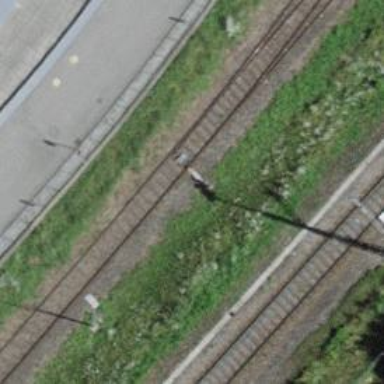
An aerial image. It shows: Rail spur service.